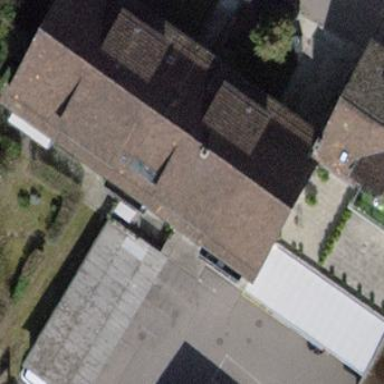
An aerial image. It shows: Gabled roof apartments building with grey-colored roof.